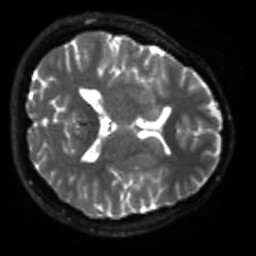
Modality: sbref
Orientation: axial
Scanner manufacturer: siemens
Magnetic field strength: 3 T
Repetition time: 4 s
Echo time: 0.0594 s